Question: I'm able to get the dialog to appear when I click "Reject Request", but the dialog won't close and I see an error in the console when I click Cancel or OK. "Uncaught TypeError: Cannot read property 'apply' of undefined"
HTML:
'''
<button id="btn-reject" class="btn btn-danger" type="submit" style="float: right;">Reject Request</button>
<div id='reject-dialog' title='Confirmation Required'>Reject Request?</div>
'''
JQuery:
'''
<script type="text/javascript">
$(document).ready(function () {
$("#reject-dialog").dialog({
autoOpen: false,
modal: true,
buttons: {
"Confirm": {
text: "OK",
id: "confirm-reject"
},
"Cancel": {
text: "Cancel",
id: "cancel-reject"
}
}
});
$("#btn-reject").click(function (e) {
e.preventDefault();
$("#reject-dialog").dialog('open');
});
$('#cancel-reject').click(function () {
$("#reject-dialog").dialog('close');
console.log('confirm');
});
$('#confirm-reject').click(function () {
$("#reject-dialog").dialog('close');
console.log('reject');
});
}); //dom
</script>
'''
JQuery versions:

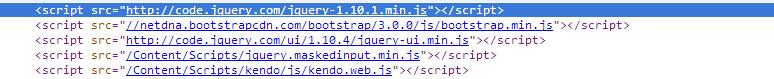
Answer: you are binding to buttons that don't exist yet on 'document.ready'.
instead you can tell the dialog what callback to trigger while creating the buttons.
## Update:
according to the Jquery-ui documentation, <URL> are accepted in one of the two following formats:
1) Object: The keys are the button labels and the values are the callbacks for when the associated button is clicked.
2) Array: Each element of the array must be an object defining the attributes, properties, and event handlers to set on the button.
i updated the code to reflect that.
code
'''
<script type="text/javascript">
$(document).ready(function () {
var dialogDiv = $("#reject-dialog");
dialogDiv.dialog({
autoOpen: false,
modal: true,
buttons: [
{
text: "OK",
id: "confirm-reject",
click: function() {
dialogDiv.dialog("close");
console.log('confirm');
}
},
{
text: "Cancel",
id: "cancel-reject",
click: function(){
dialogDiv.dialog("close");
console.log('reject');
}
}
]
});
$("#btn-reject").click(function (e) {
e.preventDefault();
dialogDiv.dialog('open');
});
}); //dom
</script>
'''